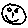
Label: smiley face